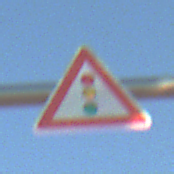
Verkehrszeichen: Lichtzeichenanlage
Umgebung: Outdoor, Nature
Tageszeit: MorningAfternoon
Wetter: PartlyCloudy
Licht: Natural
Jahreszeit: NotSpecified
Kontrast: HighContrast